Question: How I can change green tint in default QProgressbar style, without changing other default gradients and effects (a little noticeable "flow white chunk" effect):
Default QProgressbar style
.
I was tried to set new combination of background colors for using , but I did not succeed to keep mentioned effect with any of such stylesheets.
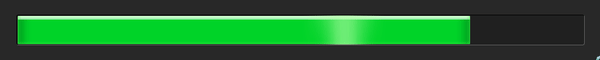
Answer: Possibly try to update StyleSheet with timer like this:
'''
mRunner = 0.1;
QTimer *mTimer = new QTimer(this);
connect(mTimer, SIGNAL(timeout()), this, SLOT(updateProgress()));
mTimer->start(40);
'''
and method should change gradient for each new step:
'''
void MainWindow::updateProgress()
{
QString lStyle = QString("QProgressBar::chunk {background-color: qlineargradient(x1:0, y1:0, x2:1, y2:1, stop:0 #b4b4b4, stop:%1 white, stop:1 #b4b4b4);}").arg(mRunner);
ui->progressBar->setStyleSheet(lStyle);
mRunner += 0.01;
if (mRunner > 1) {
mRunner = 0.1;
}
}
'''